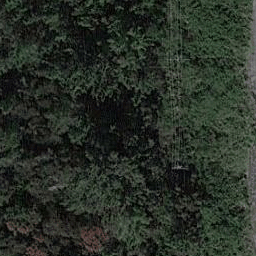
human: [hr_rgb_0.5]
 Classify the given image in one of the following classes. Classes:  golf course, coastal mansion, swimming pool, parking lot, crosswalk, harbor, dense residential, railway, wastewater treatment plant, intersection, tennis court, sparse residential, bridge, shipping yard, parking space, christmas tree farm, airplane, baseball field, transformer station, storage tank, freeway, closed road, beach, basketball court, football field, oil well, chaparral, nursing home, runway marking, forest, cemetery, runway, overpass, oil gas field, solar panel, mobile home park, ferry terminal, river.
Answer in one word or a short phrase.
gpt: forest